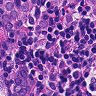
Metastatic tissue present: yes